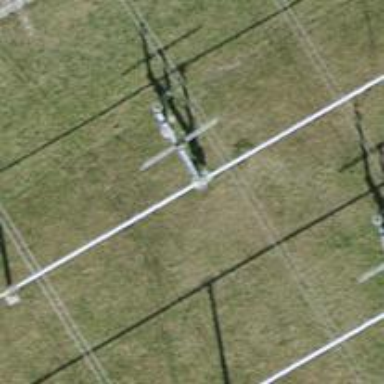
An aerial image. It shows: Switch for power supply.